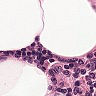
Metastatic tissue present: no